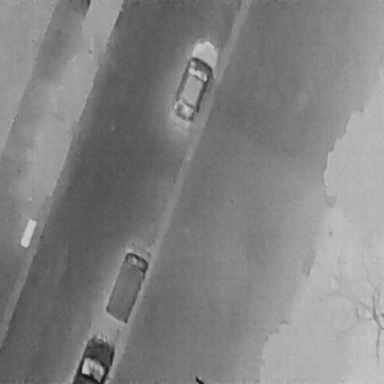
There are three Cars in the infrared image.